Question: Using VBA, how can I search for a text string, for example , in a table called , in the field .
After that, I would like to save the neighboring field for all the rows that exists in the table . The table is below:

I basically, want to find all the in "Service" column and then save the names which are on the left of the CHIR, eg , as an array.
Thanks for all your help in advance.
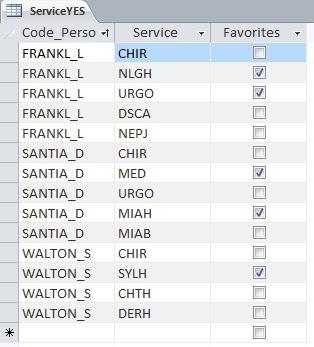
Answer: Start by creating a 'SELECT' query.
'''
SELECT Code_Perso
FROM ServicesYES
WHERE Service = 'CHIR';
'''
Use 'SELECT DISTINCT Code_Perso' if you want only the unique values.
Add 'ORDER BY Code_Perso' if you care to have them sorted alphabetically.
Once you have a satisfactory query, open a DAO recordset based on that query, and loop through the 'Code_Perso' values it returns.
You don't need to load them directly into your final array. It might be easier to add them to a comma-separated string. Afterward you can use the 'Split()' function (assuming you have Access version >= 2000) to create your array.
Here's sample code to get you started. It's mostly standard boiler-plate, but it might actually work ... once you give it "yourquery".
'''
Dim db As DAO.Database
Dim rs As DAO.Recordset
Dim strItems As String
Dim varItems As Variant
Set db = CurrentDb
Set rs = db.OpenRecordset("yourquery", dbOpenSnapshot)
With rs
Do While Not .EOF
strItems = strItems & "," & !Code_Perso
.MoveNext
Loop
.Close
End With
If Len(strItems) > 0 Then
' discard leading comma '
strItems = Mid(strItems, 2)
varItems = Split(strItems, ",")
Else
MsgBox "Oops. No matching rows found."
End If
Set rs = Nothing
Set db = Nothing
'''